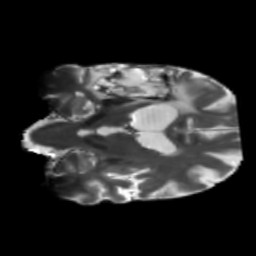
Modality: T2w
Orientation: coronal
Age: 55
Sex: male
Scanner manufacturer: siemens
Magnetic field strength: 3 T
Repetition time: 5.25 s
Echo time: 0.08 s